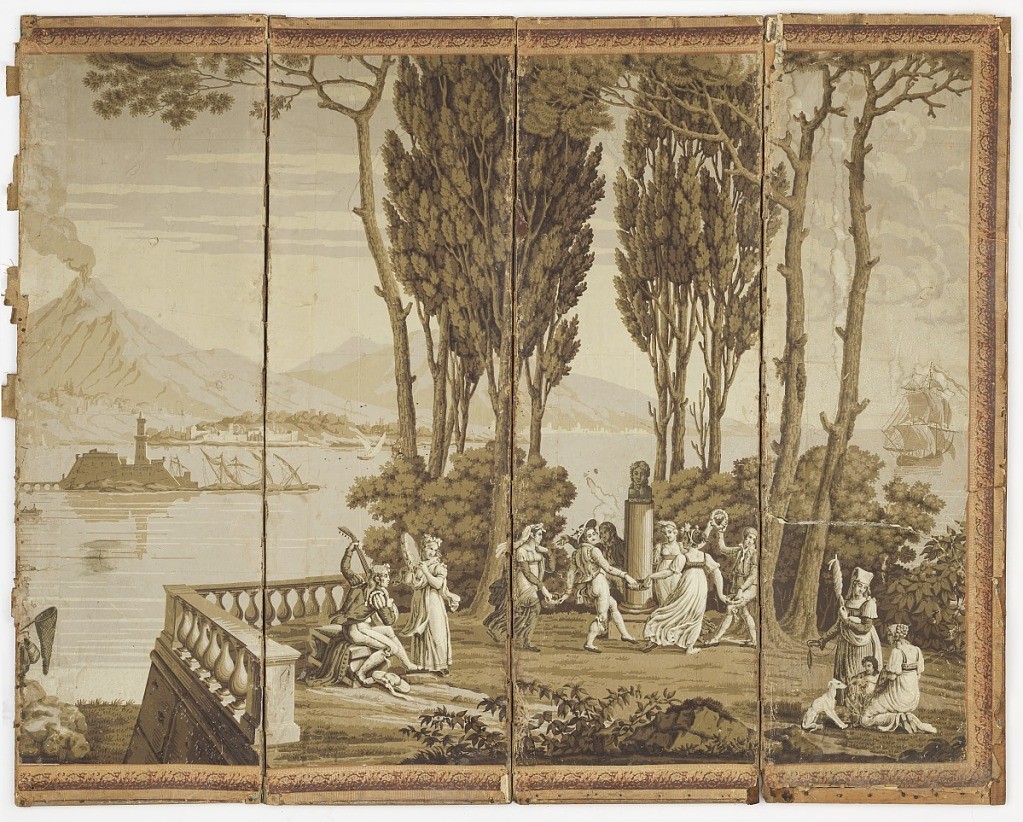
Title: "Bay of Naples" from "Vues d'Italie"
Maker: Joseph Dufour et Cie., French, 1752–1827
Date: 1822
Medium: Block printed on handmade paper, wood frame
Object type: Folding Screen
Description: Scenic paper is mounted on an eight-panel folding screen. Printed in grisaille.